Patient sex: F
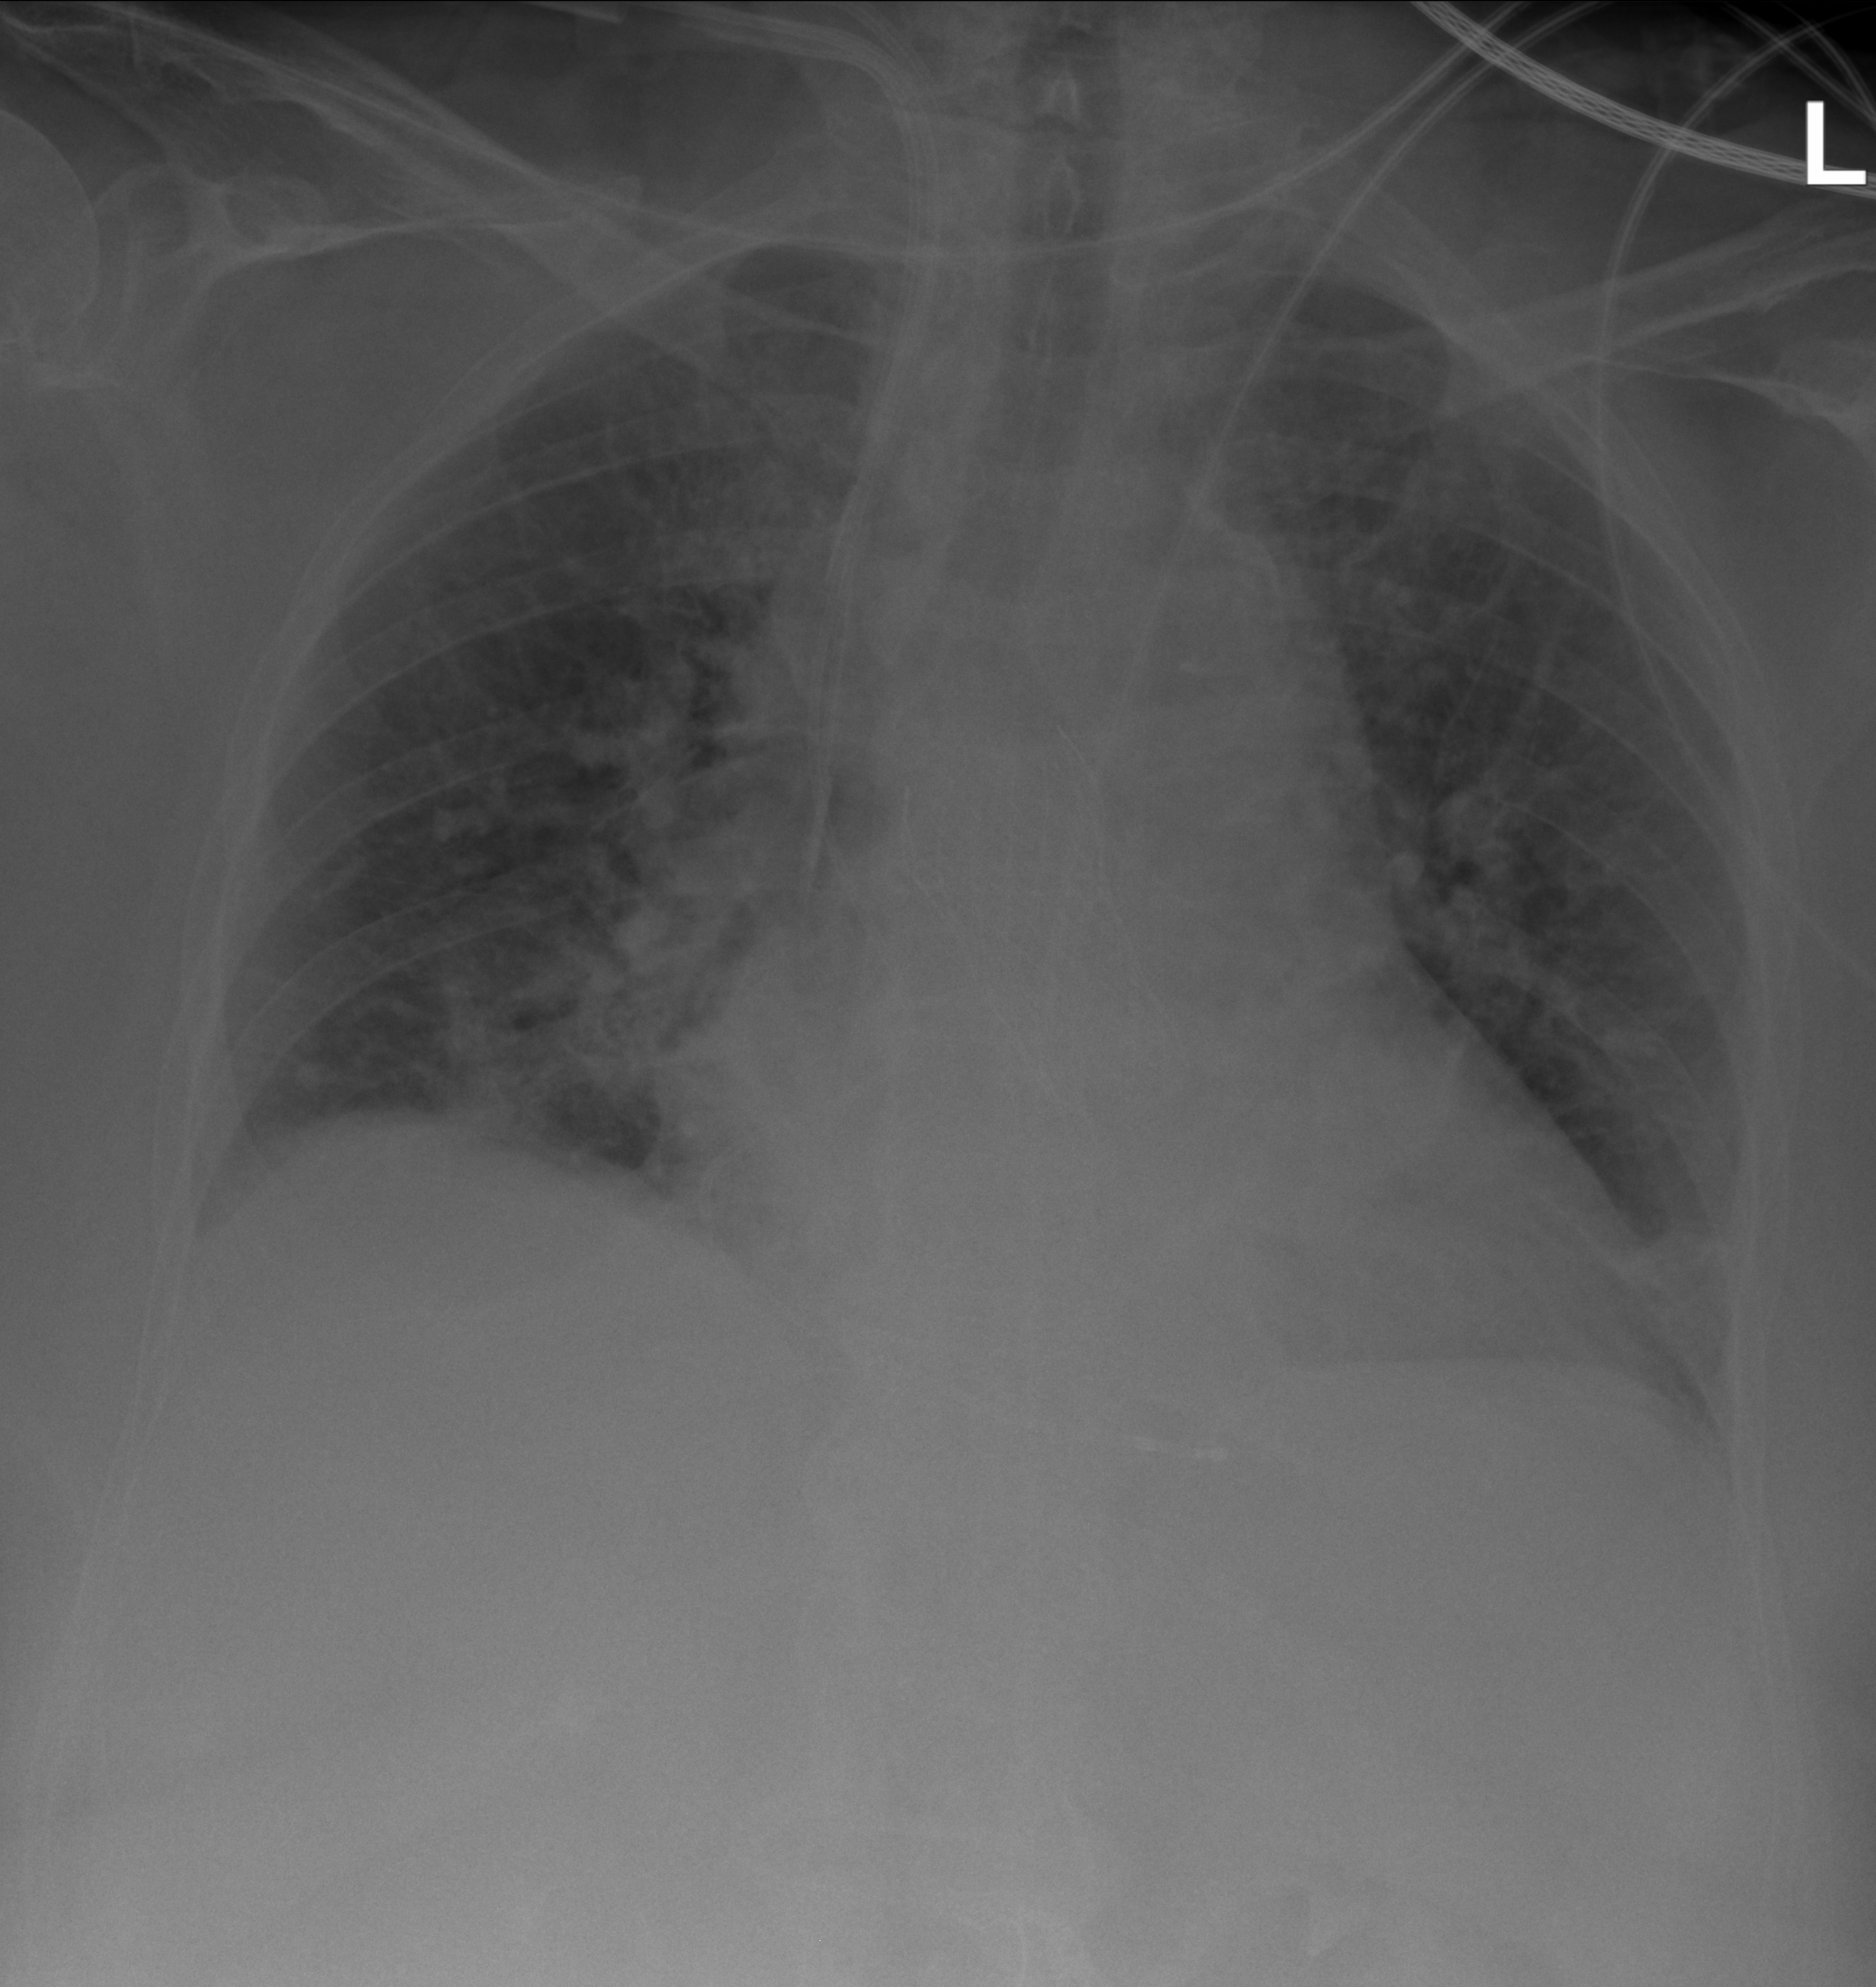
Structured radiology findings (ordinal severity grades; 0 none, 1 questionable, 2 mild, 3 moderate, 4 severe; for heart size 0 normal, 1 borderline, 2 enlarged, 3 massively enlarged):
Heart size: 2
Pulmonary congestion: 2
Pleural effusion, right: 1
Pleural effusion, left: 1
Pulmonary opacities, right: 0
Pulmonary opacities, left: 0
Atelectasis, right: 2
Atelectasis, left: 2